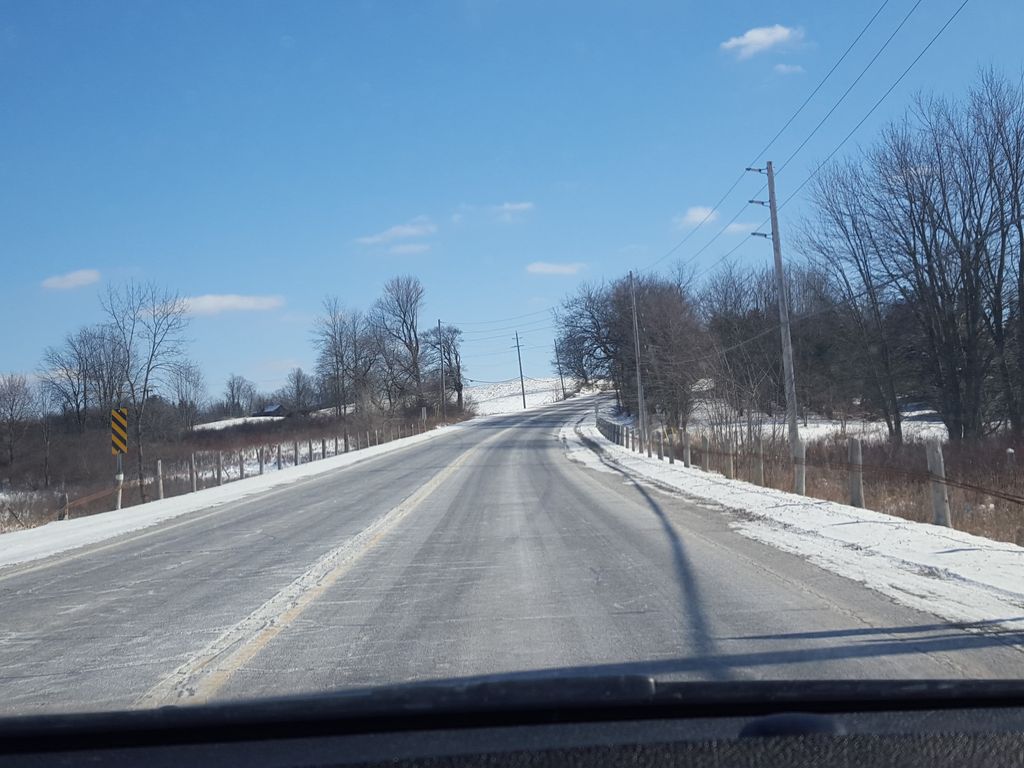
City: hamilton